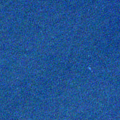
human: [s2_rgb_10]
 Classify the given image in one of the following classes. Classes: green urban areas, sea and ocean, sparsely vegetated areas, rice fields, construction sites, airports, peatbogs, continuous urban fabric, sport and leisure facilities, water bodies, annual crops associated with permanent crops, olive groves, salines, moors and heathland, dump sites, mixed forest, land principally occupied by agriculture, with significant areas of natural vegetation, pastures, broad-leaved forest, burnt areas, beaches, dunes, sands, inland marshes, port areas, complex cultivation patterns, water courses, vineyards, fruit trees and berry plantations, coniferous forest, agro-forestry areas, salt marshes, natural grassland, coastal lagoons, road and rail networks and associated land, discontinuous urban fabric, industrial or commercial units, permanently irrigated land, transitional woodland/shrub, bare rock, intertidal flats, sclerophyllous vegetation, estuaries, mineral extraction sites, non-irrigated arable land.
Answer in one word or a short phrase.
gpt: sea and ocean